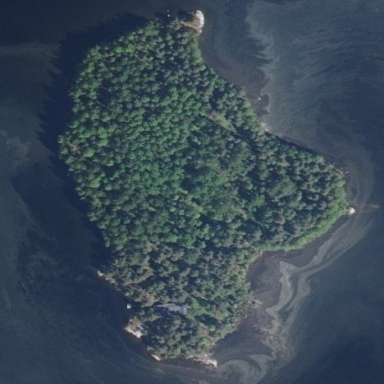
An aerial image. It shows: Islet surrounded by woodland.